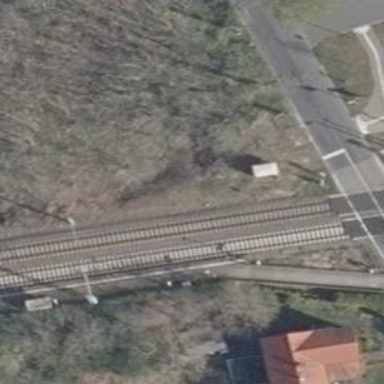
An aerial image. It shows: Railway signal.